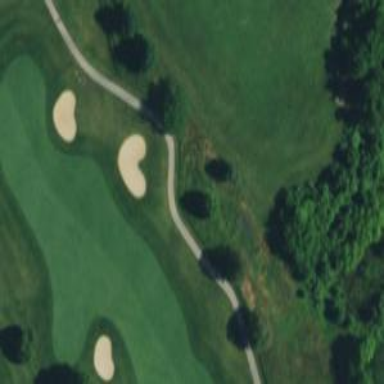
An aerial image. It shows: Service road designated as golf cart path.